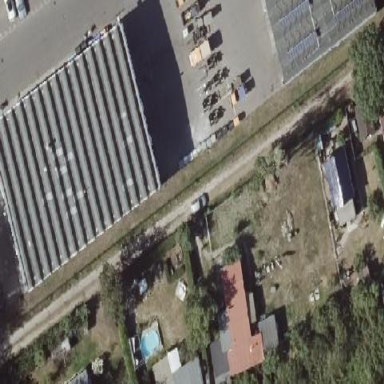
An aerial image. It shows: Warehouse building.